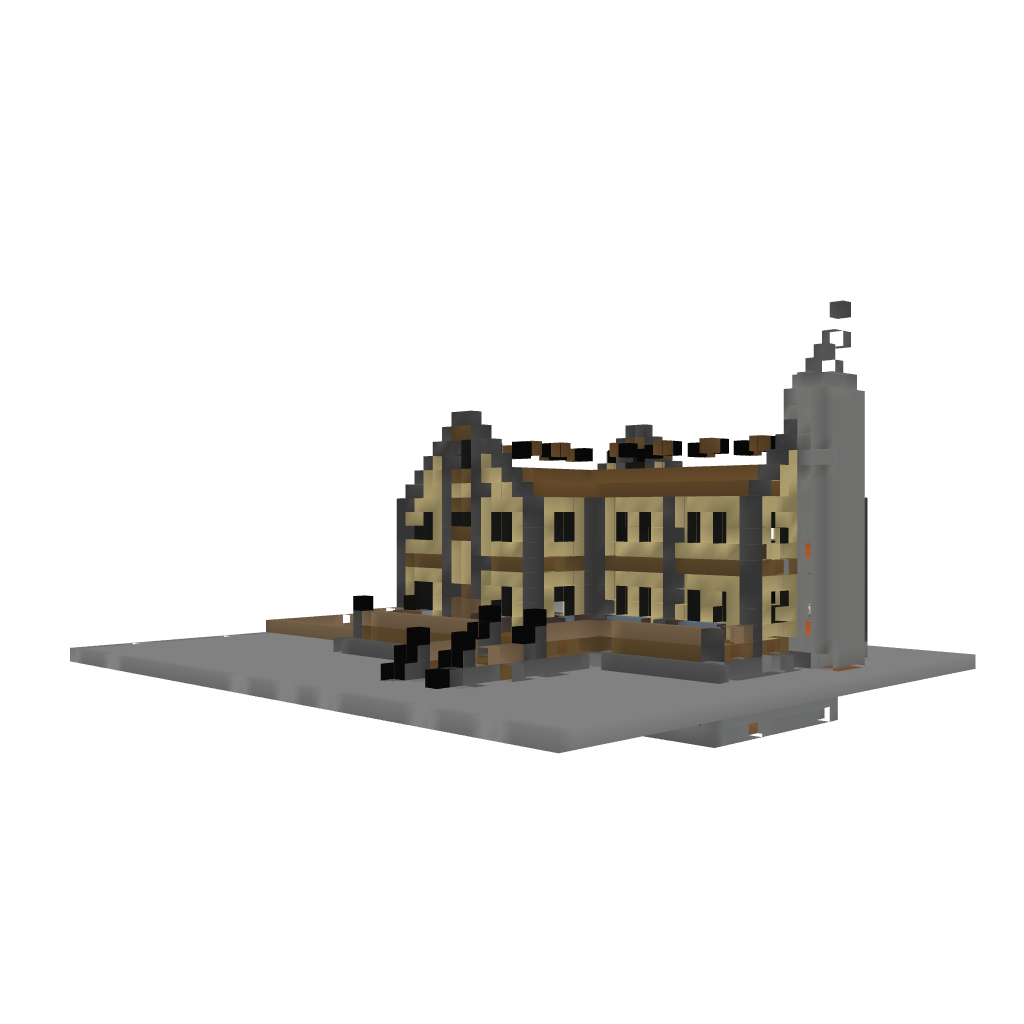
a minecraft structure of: Big Casual House